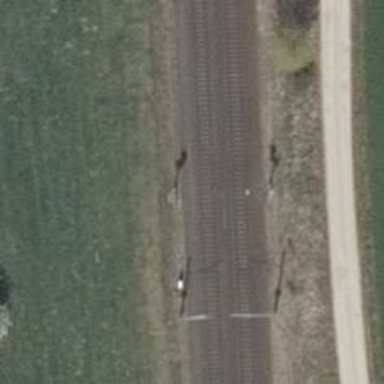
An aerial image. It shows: Railway signal.